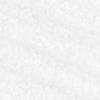
Label: no_change